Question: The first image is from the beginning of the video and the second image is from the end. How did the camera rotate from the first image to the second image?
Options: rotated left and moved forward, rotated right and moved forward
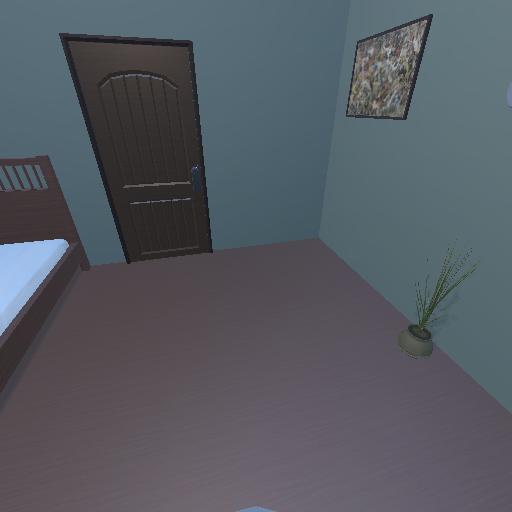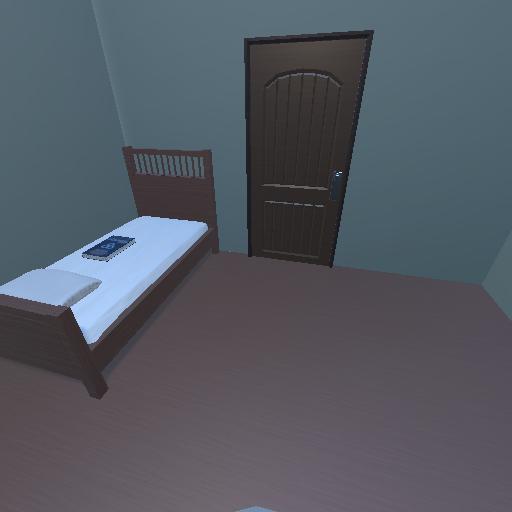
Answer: rotated left and moved forward